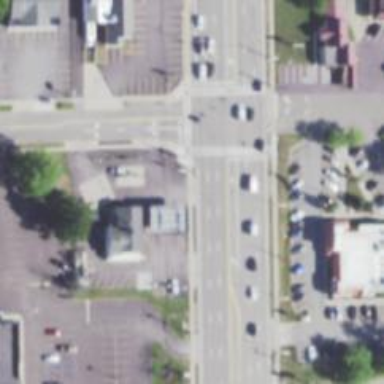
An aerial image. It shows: Primary road with asphalt surface. There is separate sidewalk.